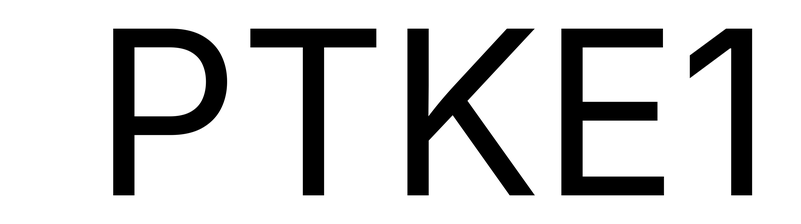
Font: Inter_Regular